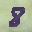
Label: 8